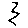
Label: zigzag